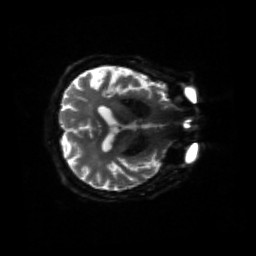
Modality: sbref
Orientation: axial
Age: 75
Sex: male
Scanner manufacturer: siemens
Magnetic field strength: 3 T
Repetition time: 4.71 s
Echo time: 0.0906 s